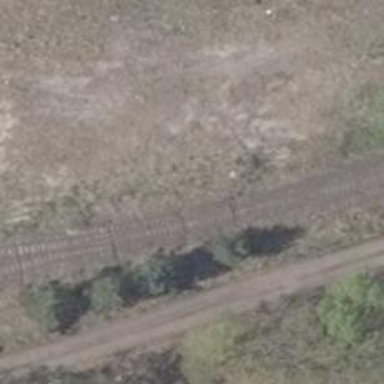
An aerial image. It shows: Railway switch.